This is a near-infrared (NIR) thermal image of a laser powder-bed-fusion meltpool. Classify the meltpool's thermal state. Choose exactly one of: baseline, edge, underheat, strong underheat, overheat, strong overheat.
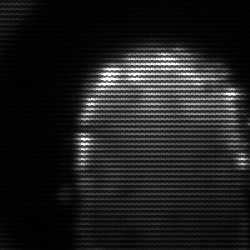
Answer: baseline